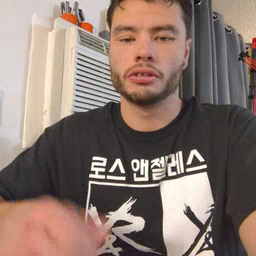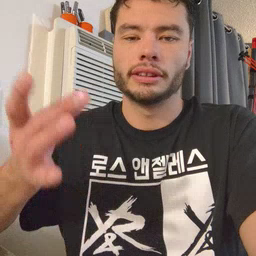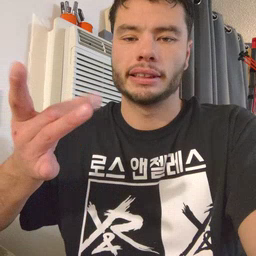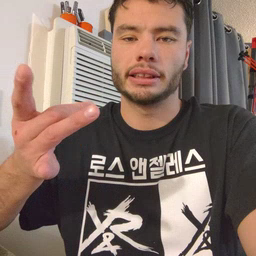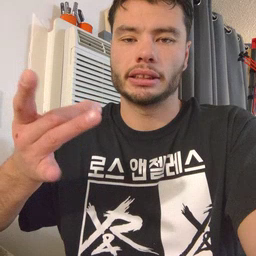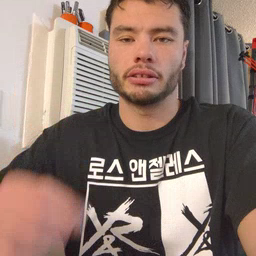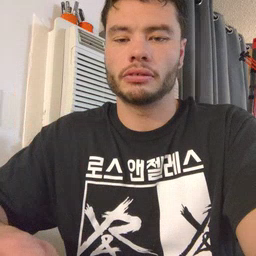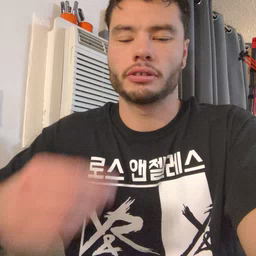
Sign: sticky